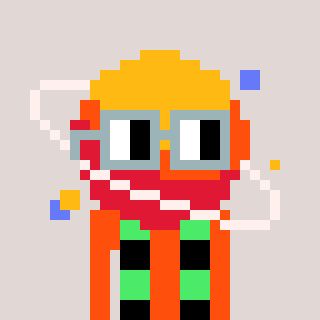
a pixel art character with square dark gray glasses, a saturn-shaped head and a orange-colored body on a warm background